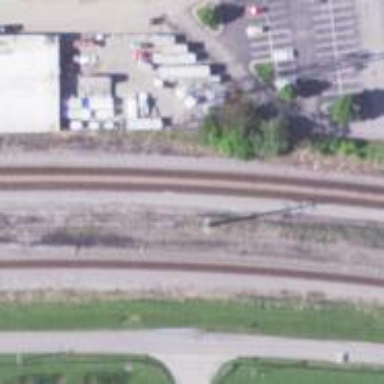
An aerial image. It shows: Railway track.